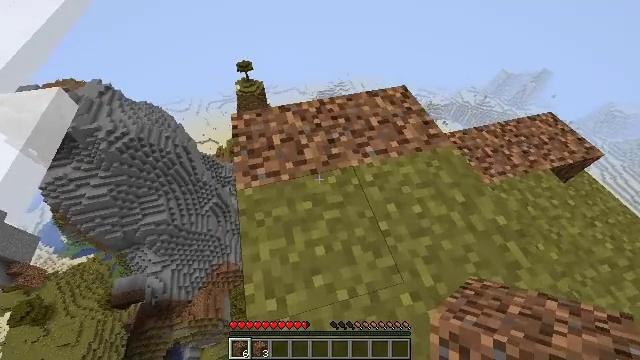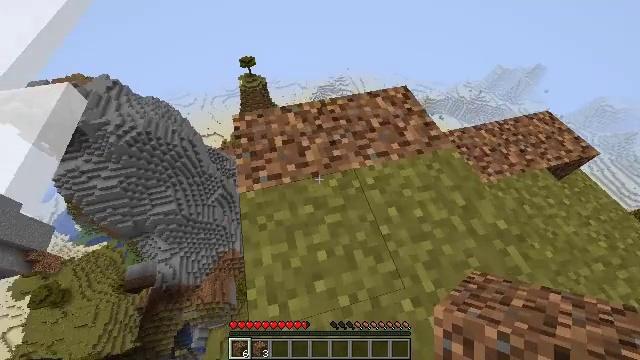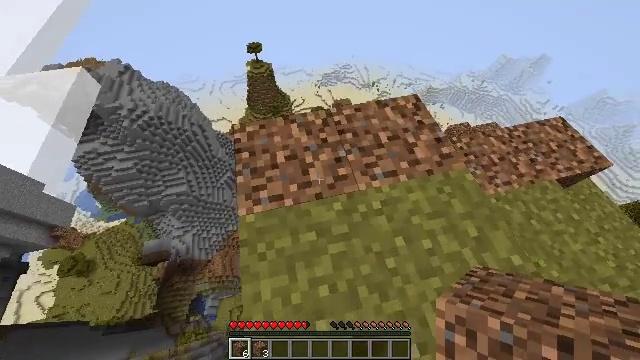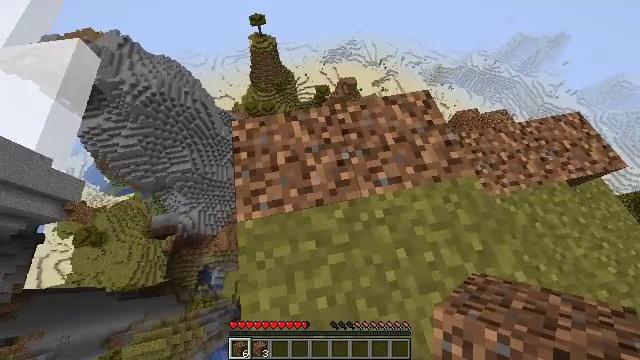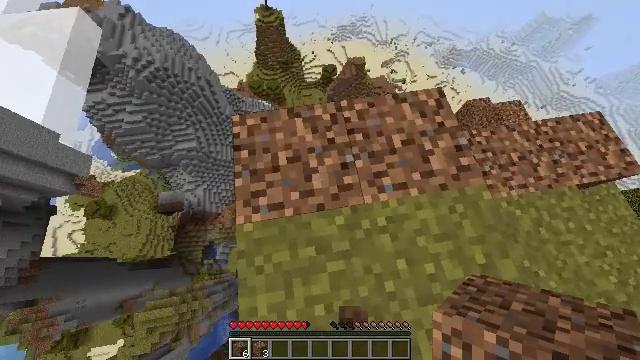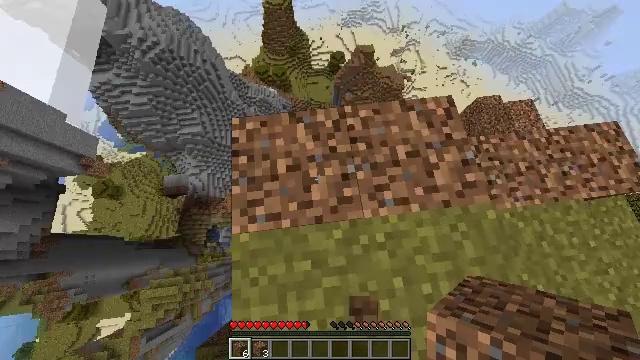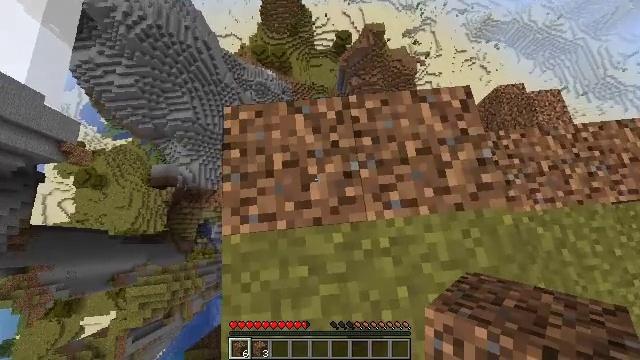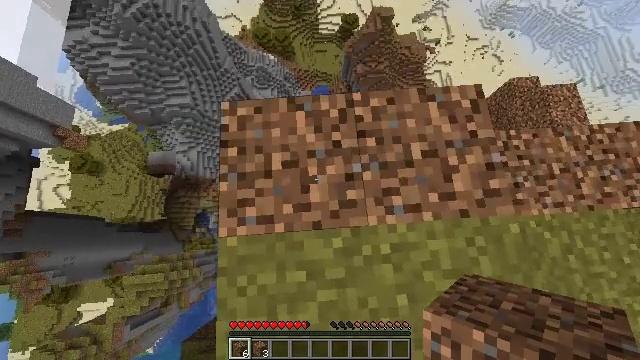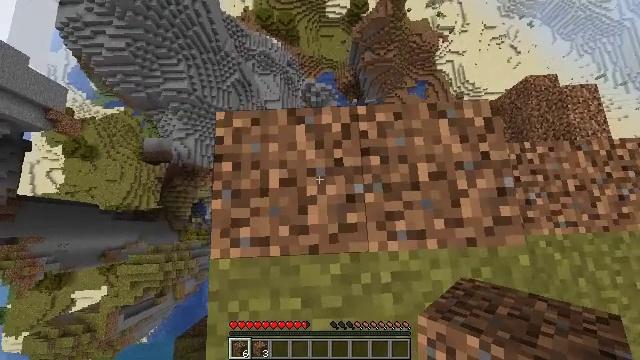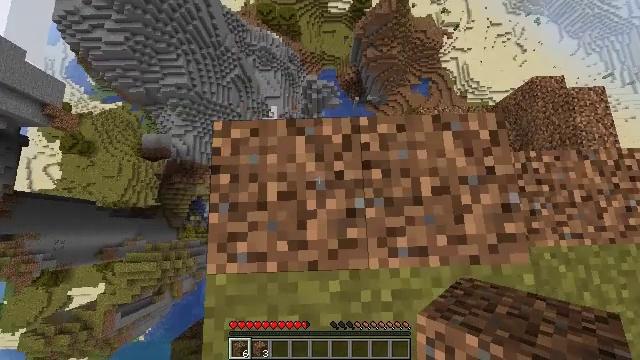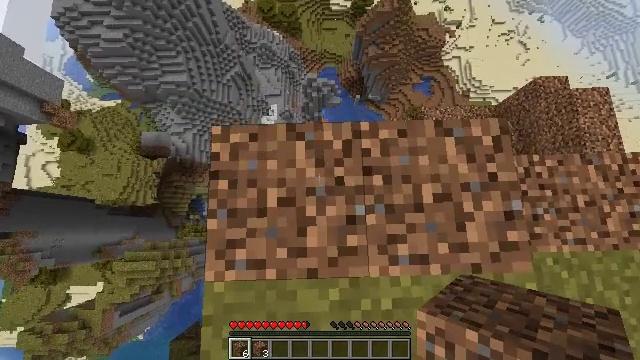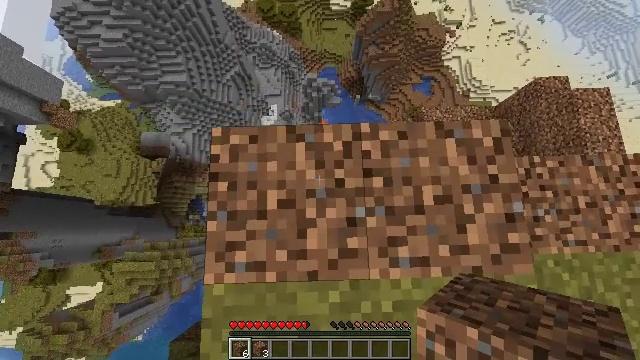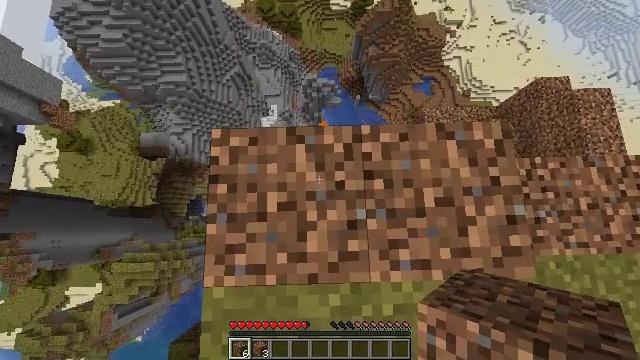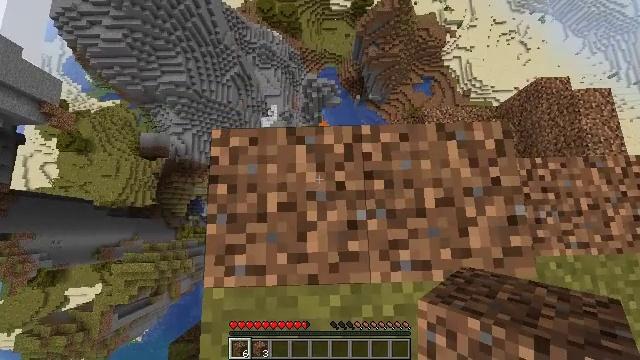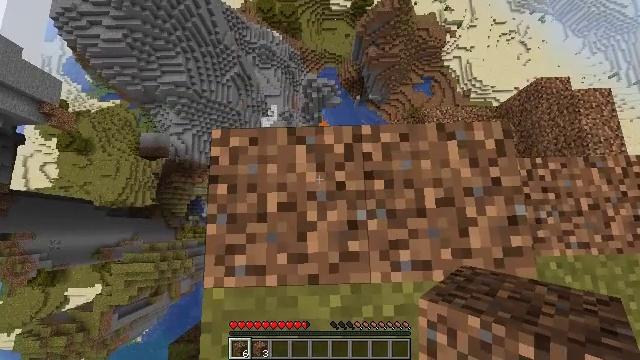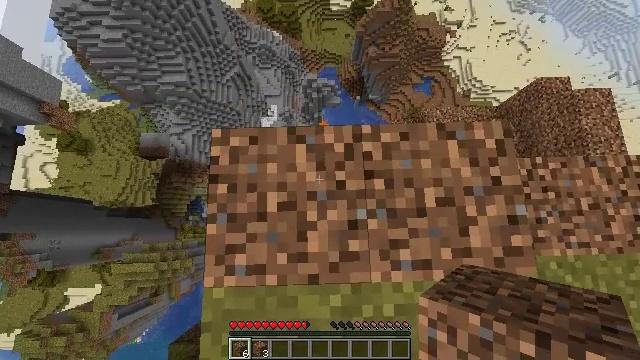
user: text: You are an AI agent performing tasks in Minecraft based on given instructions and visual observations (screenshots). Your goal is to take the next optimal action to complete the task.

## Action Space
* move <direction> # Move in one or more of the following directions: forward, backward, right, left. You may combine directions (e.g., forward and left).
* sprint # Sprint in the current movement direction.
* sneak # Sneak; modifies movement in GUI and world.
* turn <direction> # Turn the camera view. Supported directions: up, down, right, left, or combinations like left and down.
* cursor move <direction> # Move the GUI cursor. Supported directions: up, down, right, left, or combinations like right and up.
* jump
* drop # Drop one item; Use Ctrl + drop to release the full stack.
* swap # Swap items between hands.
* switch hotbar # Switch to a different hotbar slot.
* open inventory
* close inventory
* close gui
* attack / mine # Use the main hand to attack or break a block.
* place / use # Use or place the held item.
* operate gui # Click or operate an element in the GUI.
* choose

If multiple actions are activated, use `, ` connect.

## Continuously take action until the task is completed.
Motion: motion action
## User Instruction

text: Break the coarse dirt block.
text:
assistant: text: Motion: move forward, turn down
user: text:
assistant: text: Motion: move forward, turn left and down
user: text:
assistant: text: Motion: move forward, turn left and down
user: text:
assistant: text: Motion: turn left and down
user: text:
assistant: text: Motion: turn left and down
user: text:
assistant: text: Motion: turn left and down
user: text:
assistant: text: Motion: move forward, turn left and down
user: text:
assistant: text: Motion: move forward, turn left and down
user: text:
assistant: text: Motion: no_op
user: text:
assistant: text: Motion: no_op
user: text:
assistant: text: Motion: no_op
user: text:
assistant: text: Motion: no_op
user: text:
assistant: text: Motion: no_op
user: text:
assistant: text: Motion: no_op
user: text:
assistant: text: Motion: no_op
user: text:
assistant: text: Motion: no_op
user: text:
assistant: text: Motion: move forward
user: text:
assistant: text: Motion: move forward
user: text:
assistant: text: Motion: move forward
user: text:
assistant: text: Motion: no_op
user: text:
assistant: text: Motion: no_op
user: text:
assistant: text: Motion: no_op
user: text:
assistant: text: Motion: no_op
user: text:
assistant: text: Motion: no_op
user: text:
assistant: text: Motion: no_op
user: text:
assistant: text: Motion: no_op
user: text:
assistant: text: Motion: no_op
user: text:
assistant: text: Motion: no_op
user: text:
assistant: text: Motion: no_op
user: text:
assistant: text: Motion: no_op